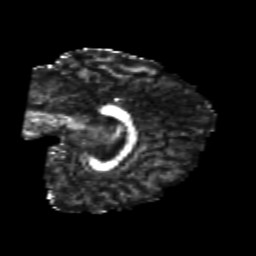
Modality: FA
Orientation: sagittal
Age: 27
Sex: female
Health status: healthy
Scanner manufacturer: siemens
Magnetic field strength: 3 T
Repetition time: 10.8 s
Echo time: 0.082 s